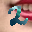
Label: 2